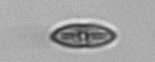
Label: pennate